九年级 · 解析几何
如图所示, 菱形 $A B C D$ 的顶点 $A 、 B$ 在 $x$ 轴上, 点 $A$ 在点 $B$ 的左侧, 点 $D$ 在 $y$ 轴的正半轴上, $\angle B A D=$ $600^{\circ}$, 点 $A$ 的坐标为 $(-2,0)$.

(1)求 $C$ 点的坐标;

(2)求直线 $A C$ 的函数关系式;

(3)动点 $P$ 从点 $A$ 出发, 以每秒 1 个单位长度的速度, 按照 $A \rightarrow D \rightarrow C \rightarrow B \rightarrow A$ 的顺序在菱形的边上匀速运动一周, 设运动时间为 $t$ 秒. 求 $t$ 为何值时, 以点 $P$ 为圆心、以 1 为半径的圆与对角线 $A C$ 相切?
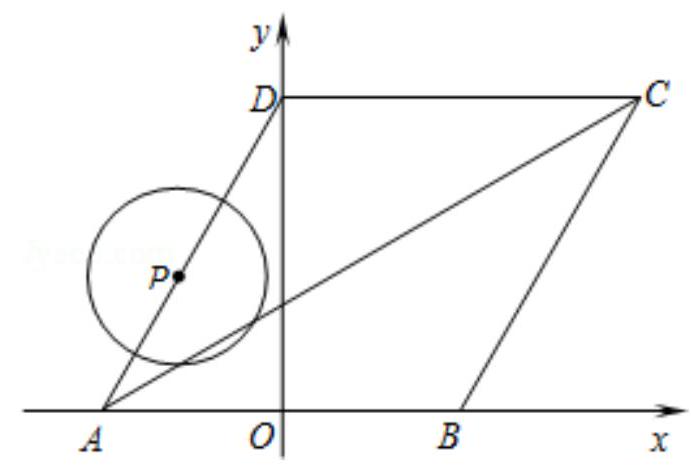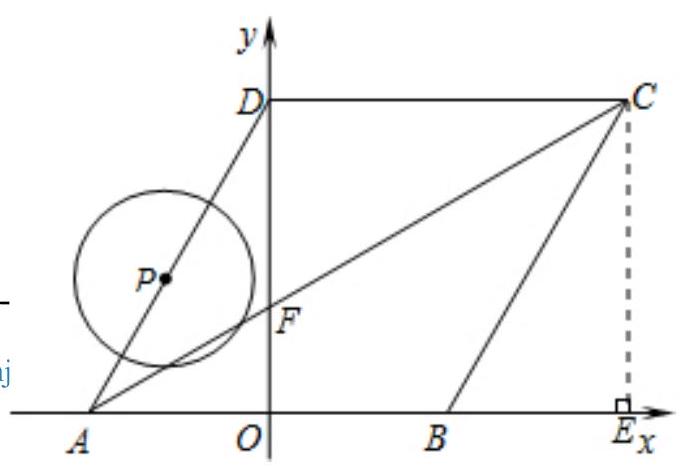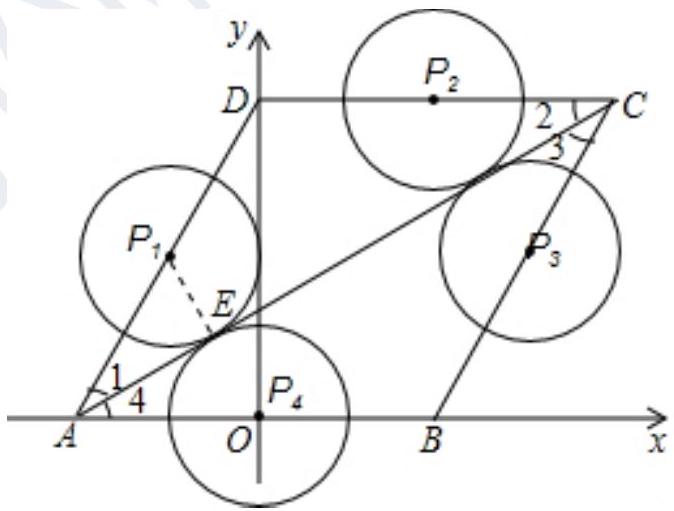
答案: 解: (1) $\because$ 点 $A$ 的坐标为 $(-2,0), \angle B A D=60^{\circ}$,

$\angle A O D=90^{\circ}$,

$\therefore O D=O A \cdot \tan 60^{\circ}=2 \sqrt{3}, A D=4$,

$\therefore$ 点 $D$ 的坐标为 $(0,2 \sqrt{3})$,

又 $\because A D=C D, C D / / A B$,

$\therefore C(4,2 \sqrt{3})$;

(2) 设直线 $A C$ 的函数表达式为 $y=k x+b(k \neq 0)$,

$\because A(-2,0), \quad C(4,2 \sqrt{3})$,

$\therefore\left\{\begin{array}{l}0=-2 k+b \\ 2 \sqrt{3}=4 k+b\end{array}\right.$,

解得 $\left\{\begin{array}{l}k=\frac{\sqrt{3}}{3} \\ b=\frac{2 \sqrt{3}}{3}\end{array}\right.$.

故直线 $A C$ 的解析式为: $y=\frac{\sqrt{3}}{3} x+\frac{2 \sqrt{3}}{3}$;

(3) $\because$ 四边形 $A B C D$ 是菱形,

$\therefore \angle D C B=\angle B A D=60^{\circ}$,

$\therefore \angle 1=\angle 2=\angle 3=\angle 4=30^{\circ}$,

$A D=D C=C B=B A=4$,

如图所示:

(1) 点 $P$ 在 $A D$ 上与 $A C$ 相切时,

连接 $P_{1} E$, 则 $P_{1} E \perp A C, P_{1} E=r$,

$\because \angle 1=30^{\circ}$,

$\therefore A P_{1}=2 r=2$,

$\therefore t_{1}=2$.

(2) 点 $P$ 在 $D C$ 上与 $A C$ 相切时,

$C P_{2}=2 r=2$,

$\therefore A D+D P_{2}=6$,

$\therefore t_{2}=6$.

(3)点 $P$ 在 $B C$ 上与 $A C$ 相切时,

$C P_{3}=2 r=2$,

$\therefore A D+D C+C P_{3}=10$,

$\therefore t_{3}=10$.

(4) 点 $P$ 在 $A B$ 上与 $A C$ 相切时,

$A P_{4}=2 r=2$,
$\therefore A D+D C+C B+B P_{4}=14$,

$\therefore t_{4}=14$

$\therefore$ 当 $t=2 、 6 、 10 、 14$ 时, 以点 $P$ 为圆心、以 1 为半径的圆与对角线 $A C$ 相切.